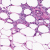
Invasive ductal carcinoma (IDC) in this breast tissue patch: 0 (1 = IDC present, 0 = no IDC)